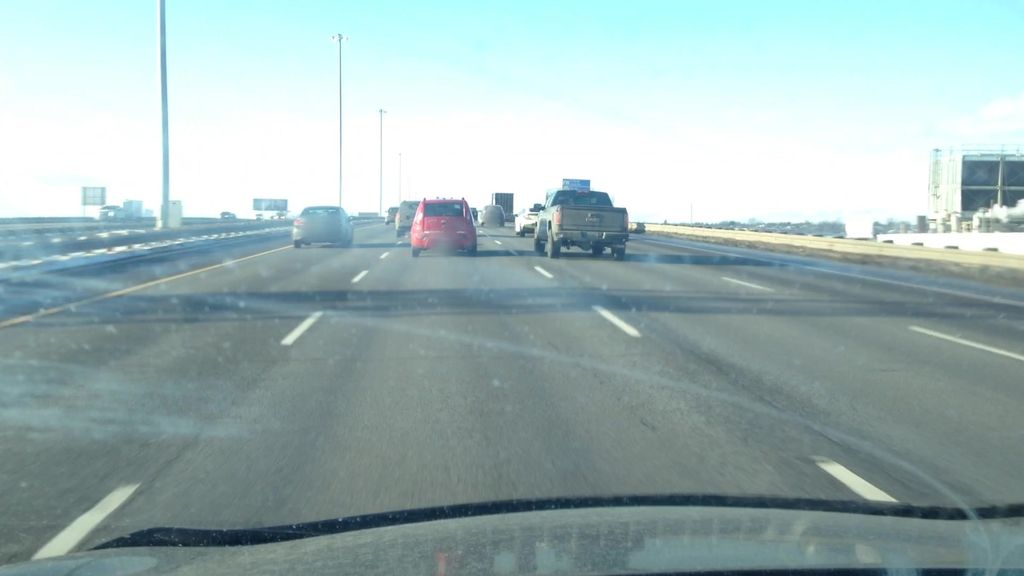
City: montreal